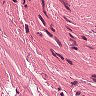
Metastatic tissue present: no